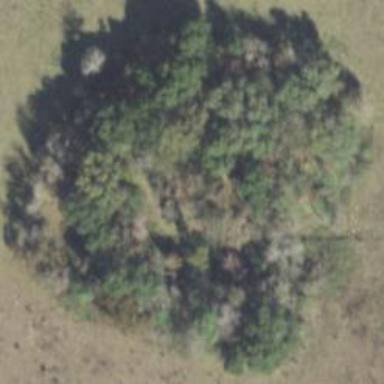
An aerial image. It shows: Mixed leaf woodland.